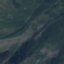
Land use / land cover: HerbaceousVegetation